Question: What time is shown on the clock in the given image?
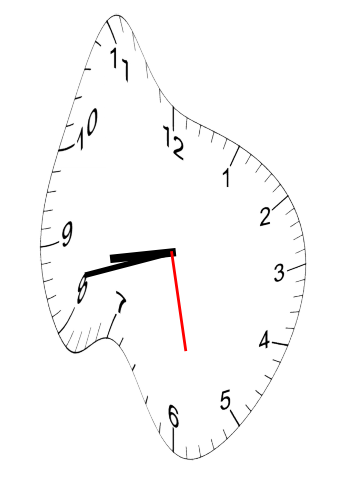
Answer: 08:42:28